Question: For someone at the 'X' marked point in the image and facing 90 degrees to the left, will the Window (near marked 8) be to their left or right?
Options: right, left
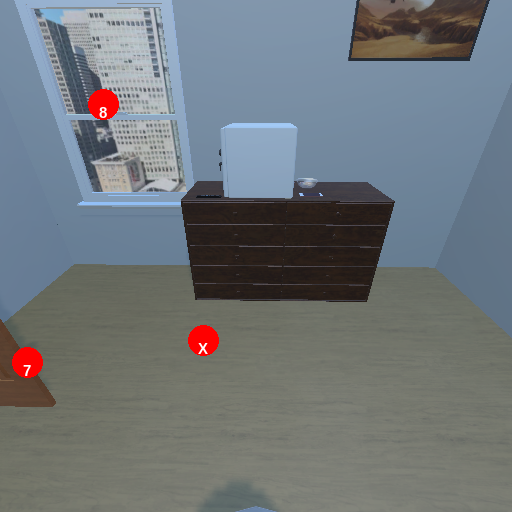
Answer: right